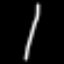
Label: line